Field crop: tomato
Growth stage: 2
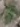
Species: solanum